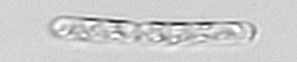
Label: Dactyliosolen_fragilissimus